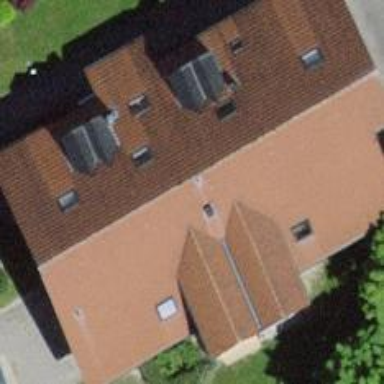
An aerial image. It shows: Apartment building with roof made of roof tiles.